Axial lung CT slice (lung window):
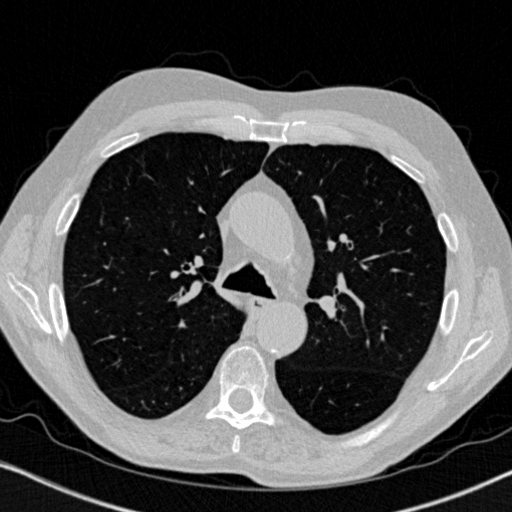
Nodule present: no